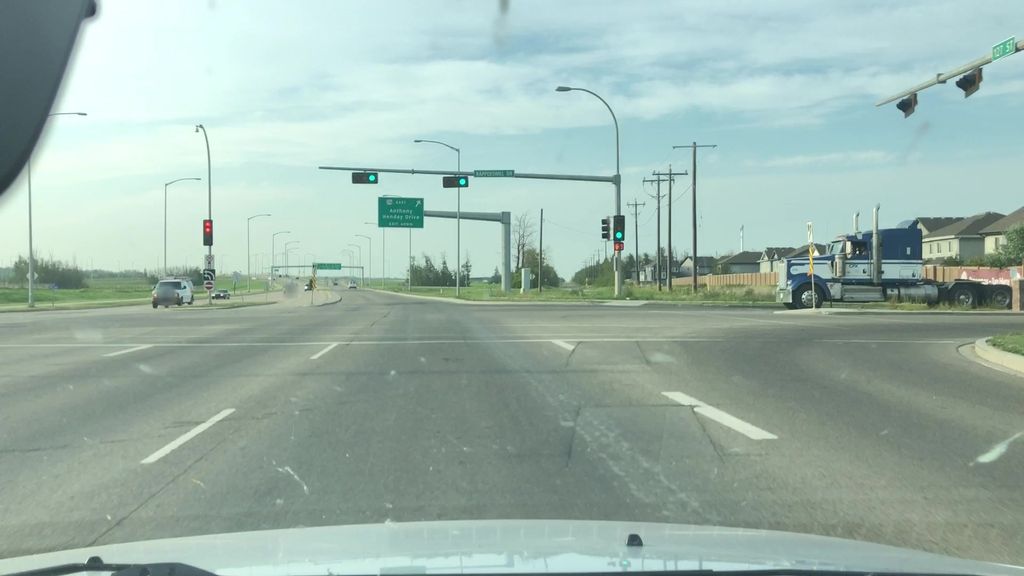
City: edmonton